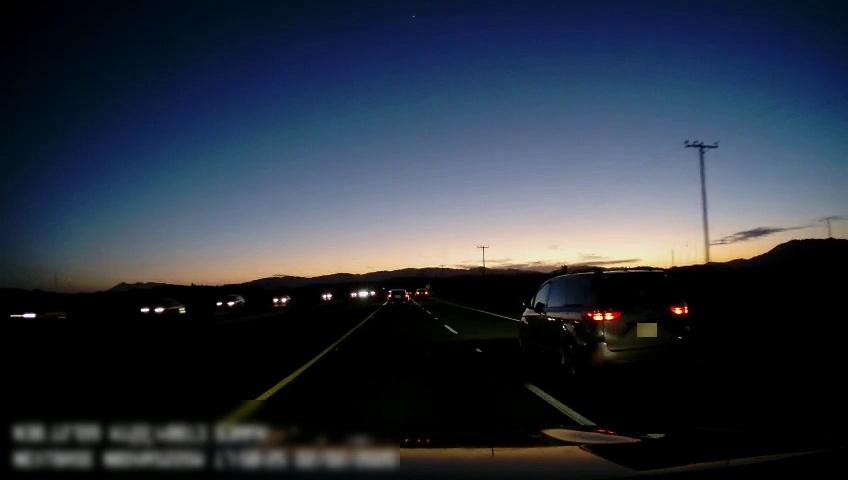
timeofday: Dusk/Dawn/Twilight
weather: Sunny
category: Drivable Space
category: Vehicles | Car
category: Vehicles | Car
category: Vehicles | Car
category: Vehicles | Car
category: Vehicles | Car
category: Vehicles | SUV
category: Vehicles | SUV
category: Vehicles | SUV
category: Lanes | Alternate Lane
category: Lanes | Current Lane
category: Lanes | Current Lane